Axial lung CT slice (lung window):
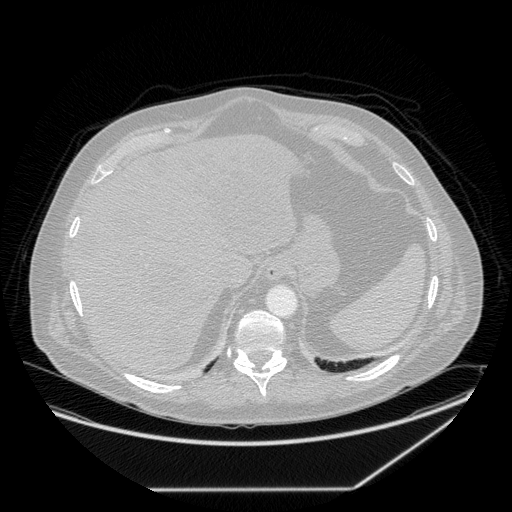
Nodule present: no